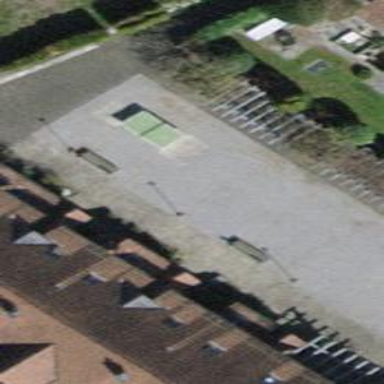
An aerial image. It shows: Pitch for leisure activities.